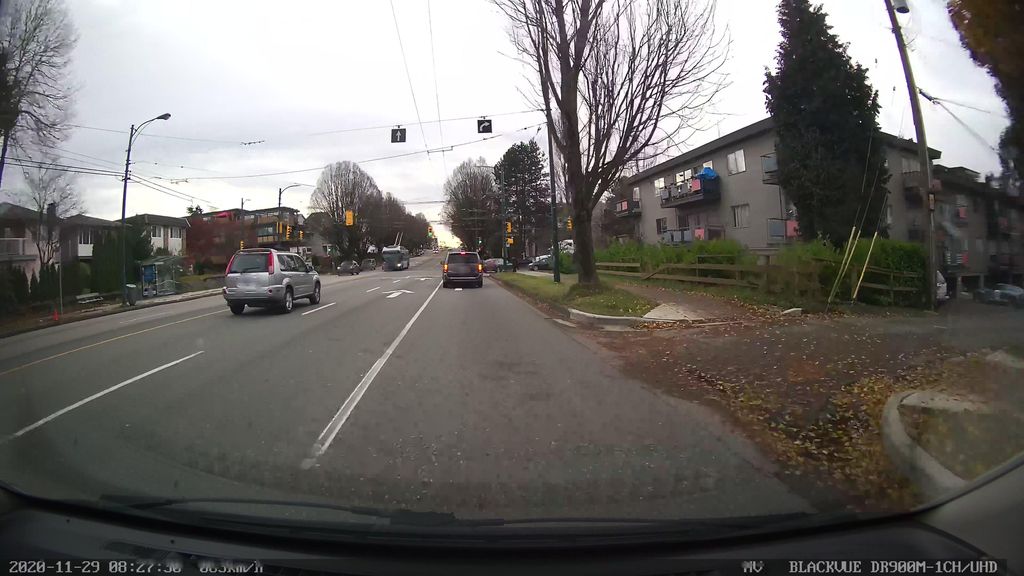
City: vancouver